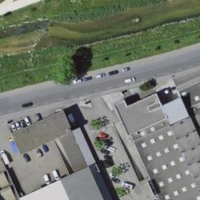
EUNIS habitat code: 54
Species observed at this site:
Lotus corniculatus
Rumex obtusifolius